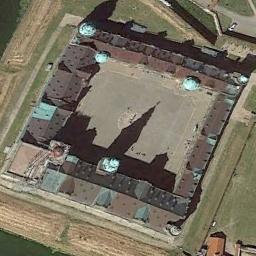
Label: palace